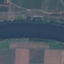
Land use / land cover: River